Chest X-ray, PA view. Patient: 31 years old, sex F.
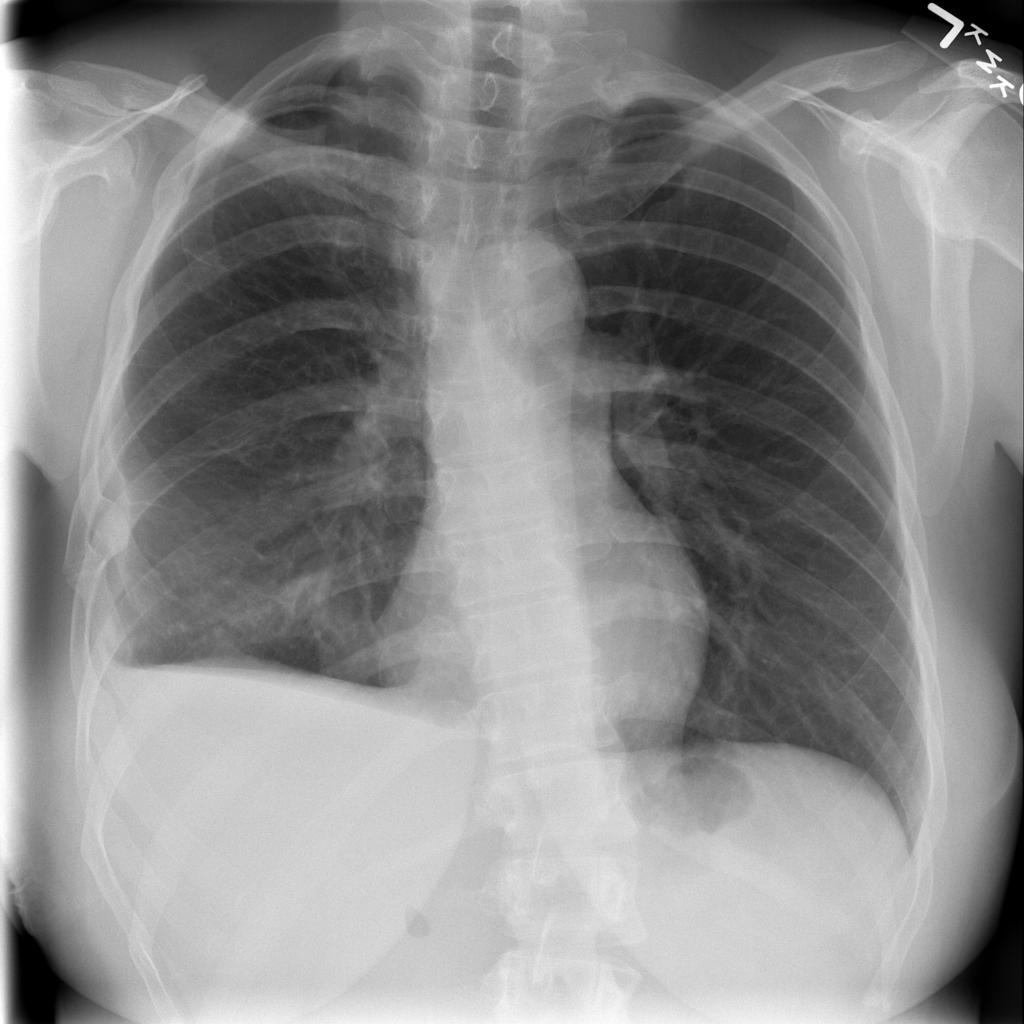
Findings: Effusion, Infiltration